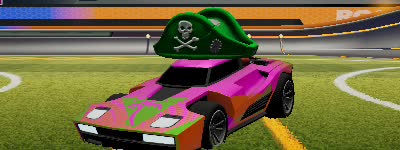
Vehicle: breakout